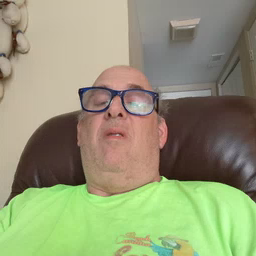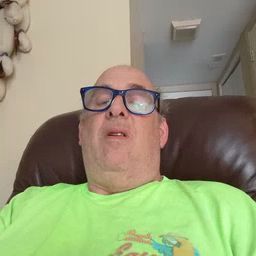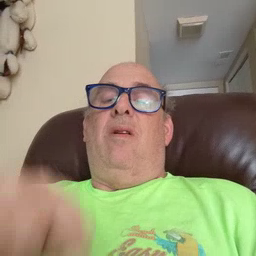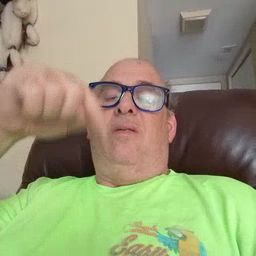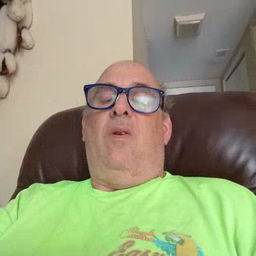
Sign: down